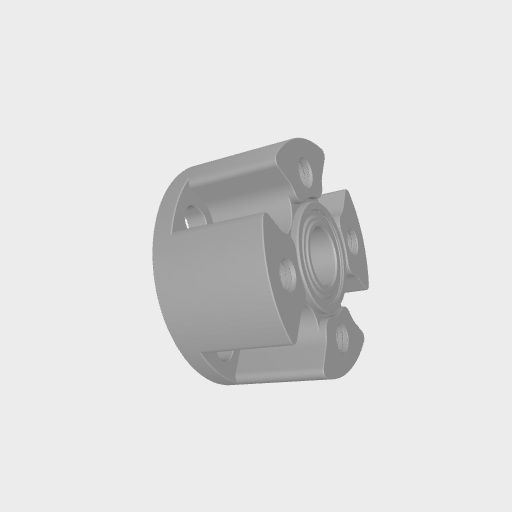
Part: DualBearingPillowBlock8ID